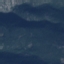
Land use / land cover class: HerbaceousVegetation